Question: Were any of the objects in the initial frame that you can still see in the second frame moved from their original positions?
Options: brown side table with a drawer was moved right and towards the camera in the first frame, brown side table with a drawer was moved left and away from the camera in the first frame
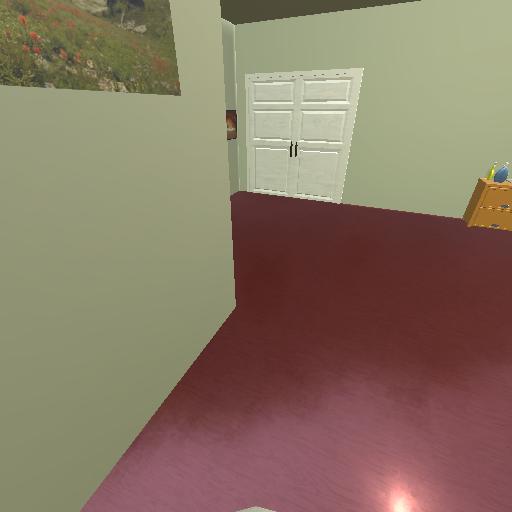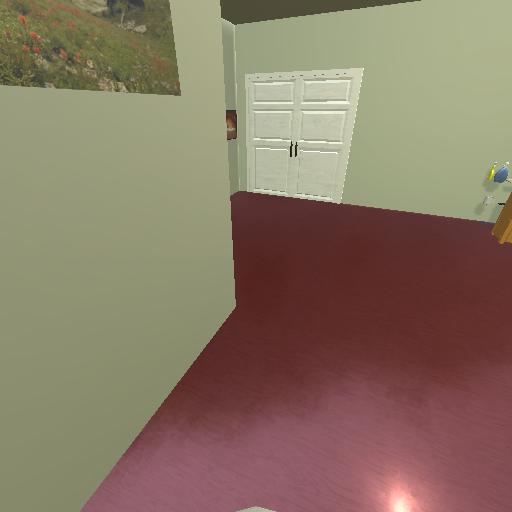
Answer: brown side table with a drawer was moved right and towards the camera in the first frame